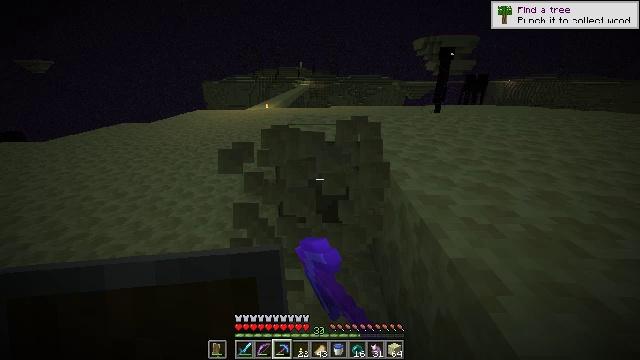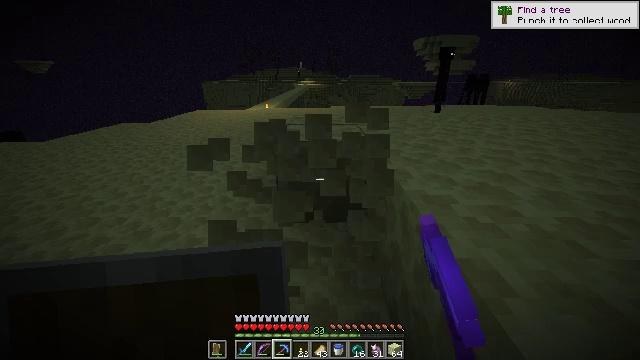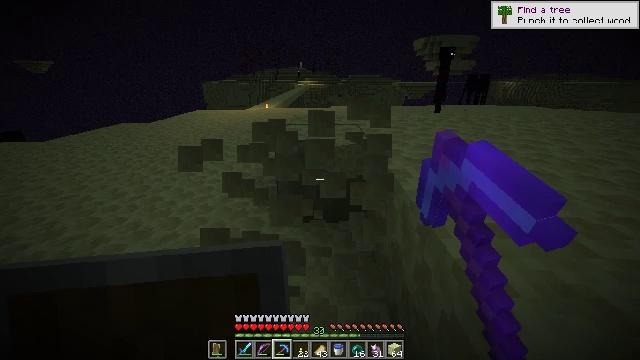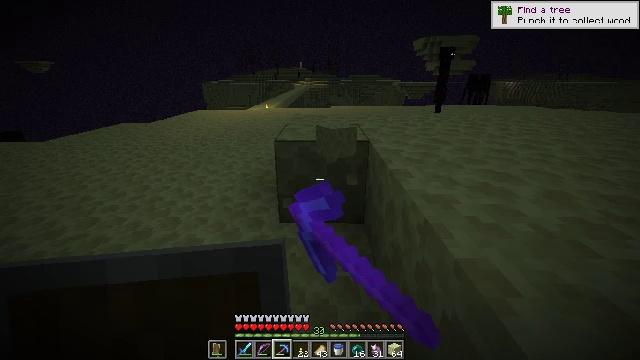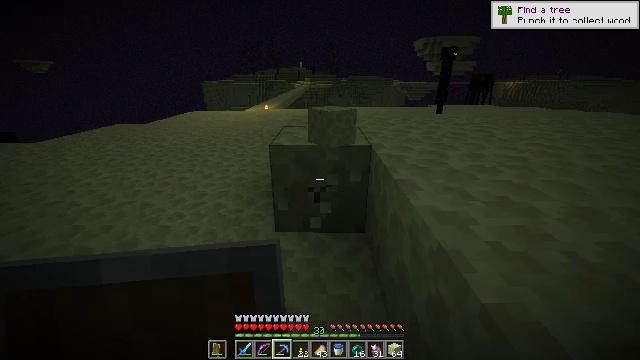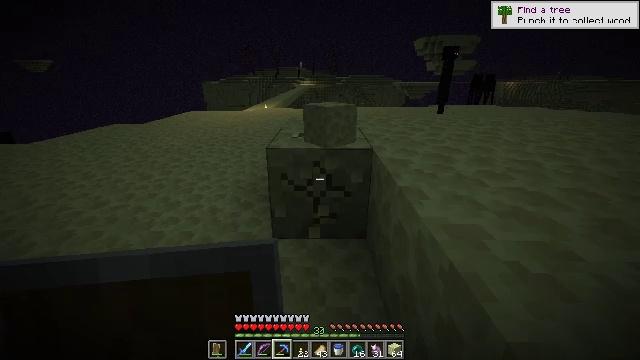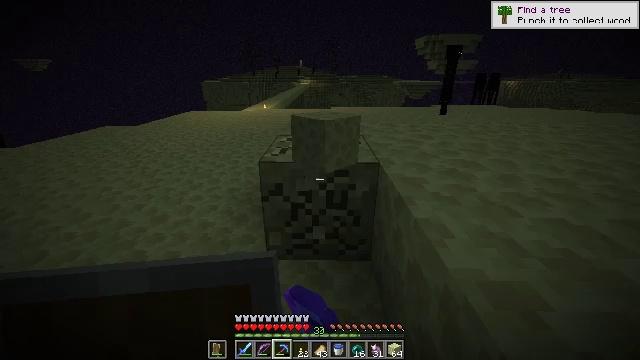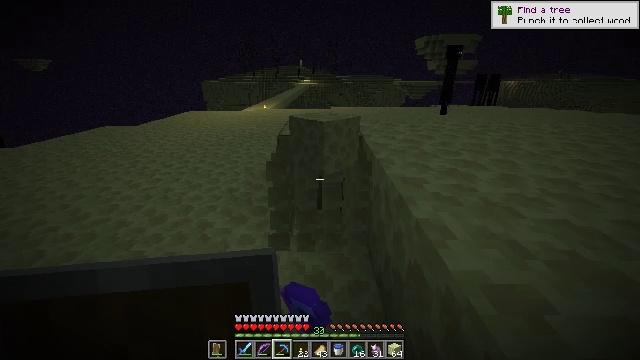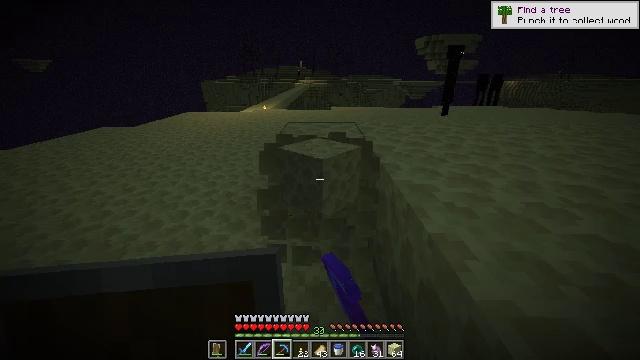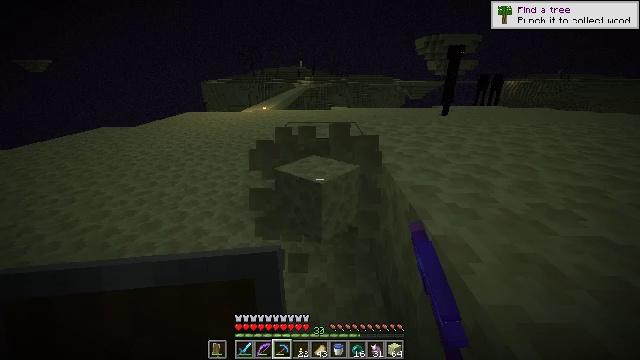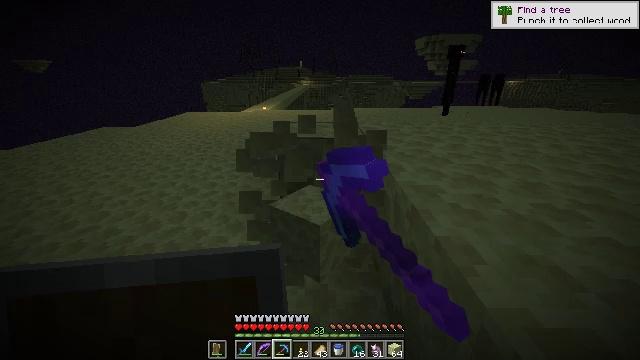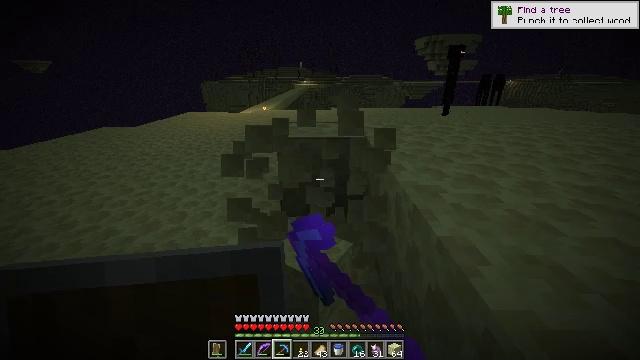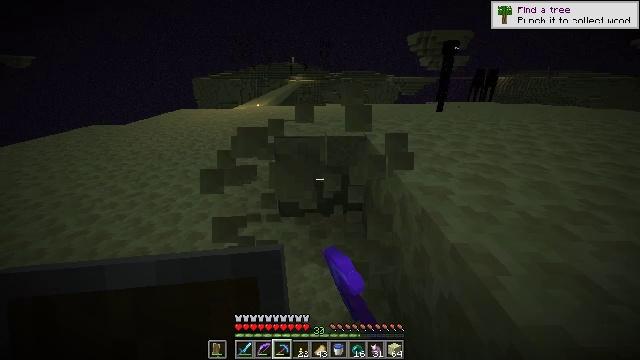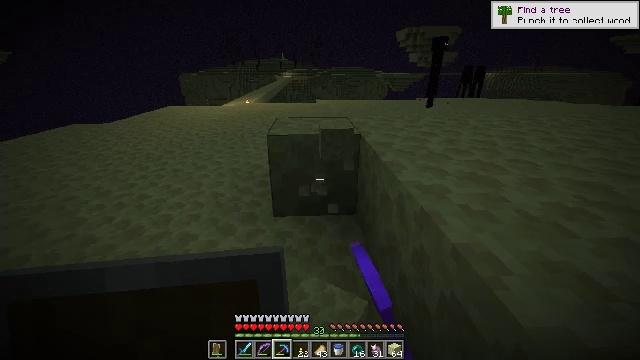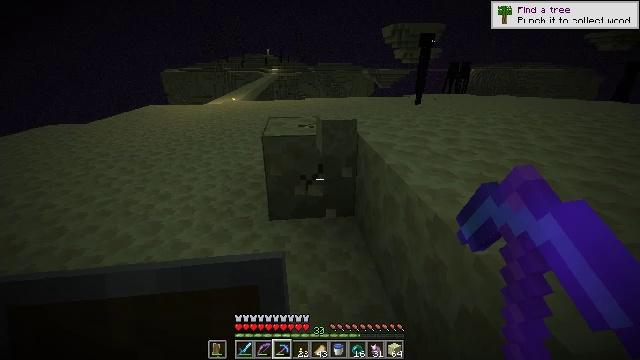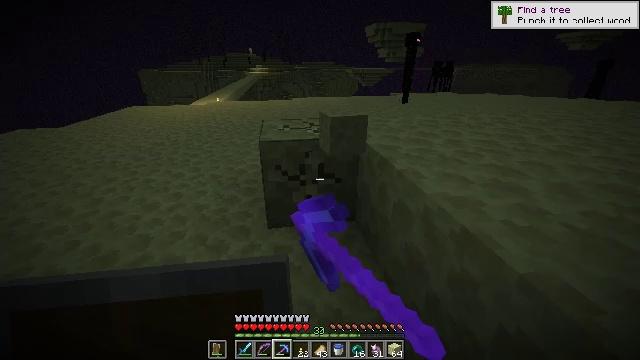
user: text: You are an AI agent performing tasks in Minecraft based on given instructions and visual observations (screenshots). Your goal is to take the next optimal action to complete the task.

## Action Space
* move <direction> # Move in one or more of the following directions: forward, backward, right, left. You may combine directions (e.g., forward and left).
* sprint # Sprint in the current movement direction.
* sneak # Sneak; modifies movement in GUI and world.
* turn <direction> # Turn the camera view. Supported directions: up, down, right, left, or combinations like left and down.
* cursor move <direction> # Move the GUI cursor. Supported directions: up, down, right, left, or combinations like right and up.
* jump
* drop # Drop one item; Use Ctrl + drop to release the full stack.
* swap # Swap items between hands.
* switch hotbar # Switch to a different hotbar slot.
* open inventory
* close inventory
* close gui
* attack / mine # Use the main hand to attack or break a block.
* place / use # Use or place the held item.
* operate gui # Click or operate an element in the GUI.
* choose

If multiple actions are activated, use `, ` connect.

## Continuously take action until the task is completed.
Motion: motion action
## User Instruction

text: Dig the end stone for building materials.
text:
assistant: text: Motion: attack / mine
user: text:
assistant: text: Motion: attack / mine
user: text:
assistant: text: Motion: move forward, attack / mine
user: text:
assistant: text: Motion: move forward, attack / mine
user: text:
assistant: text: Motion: move forward, attack / mine
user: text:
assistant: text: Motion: move forward, attack / mine
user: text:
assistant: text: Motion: attack / mine
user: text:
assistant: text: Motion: attack / mine
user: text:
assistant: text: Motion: attack / mine
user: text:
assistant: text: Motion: attack / mine
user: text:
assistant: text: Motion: attack / mine
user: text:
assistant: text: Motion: move forward and move left, turn right, attack / mine
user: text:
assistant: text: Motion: move forward and move left, turn right, attack / mine
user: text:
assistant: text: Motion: move forward and move left, turn right, attack / mine
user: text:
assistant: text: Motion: move forward and move left, turn right, attack / mine
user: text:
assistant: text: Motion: move forward and move left, turn right, attack / mine
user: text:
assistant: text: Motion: move forward and move left, turn right, attack / mine
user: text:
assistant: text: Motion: move forward and move left, turn right, attack / mine
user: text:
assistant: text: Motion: move forward and move left, turn right, attack / mine
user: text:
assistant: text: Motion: move forward and move left, turn right, attack / mine
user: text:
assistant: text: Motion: move forward and move left, turn right, attack / mine
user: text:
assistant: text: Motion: move forward and move left, turn right, attack / mine
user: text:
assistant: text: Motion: move forward and move left, turn right, attack / mine
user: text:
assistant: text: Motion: move left, turn right, attack / mine
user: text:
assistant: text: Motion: move left, turn right, attack / mine
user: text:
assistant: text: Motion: turn right and down, attack / mine
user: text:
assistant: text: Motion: turn right, attack / mine
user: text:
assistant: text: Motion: turn right, attack / mine
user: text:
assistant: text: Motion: attack / mine
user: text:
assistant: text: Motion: attack / mine